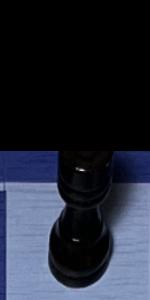
Label: Rook_Black